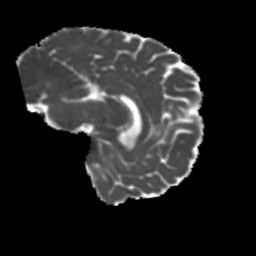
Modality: MD
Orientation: sagittal
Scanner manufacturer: siemens
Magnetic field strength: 3 T
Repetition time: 4 s
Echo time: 0.0594 s